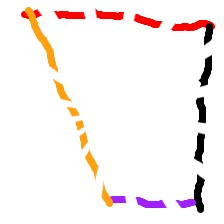
Shape: trapezoid